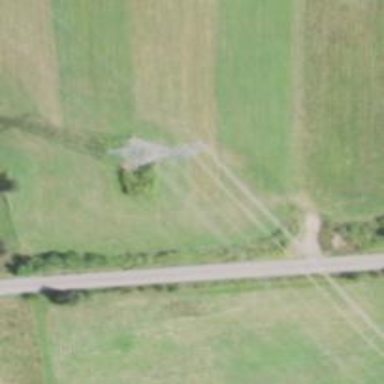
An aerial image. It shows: Lattice structure tower.